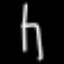
Label: chair